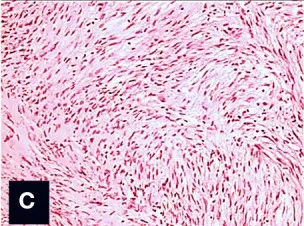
Storiform pattern Coagulative necrosis was observed in the central part of the tumor (Col. X40.
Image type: pathology (immunostaining)